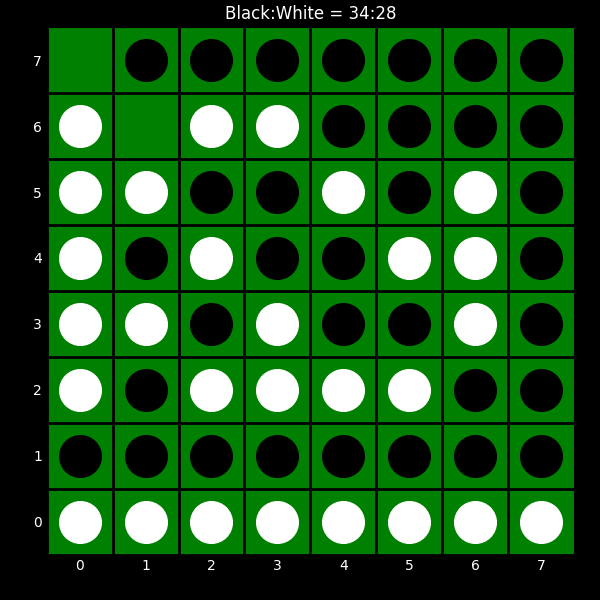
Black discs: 34
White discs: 28